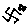
Label: car